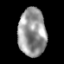
Tissue: lung
Cell type: Epithelial cells
Senescence score: 0.2374
Nuclear area (px): 1308
Mean DAPI intensity: 151.26